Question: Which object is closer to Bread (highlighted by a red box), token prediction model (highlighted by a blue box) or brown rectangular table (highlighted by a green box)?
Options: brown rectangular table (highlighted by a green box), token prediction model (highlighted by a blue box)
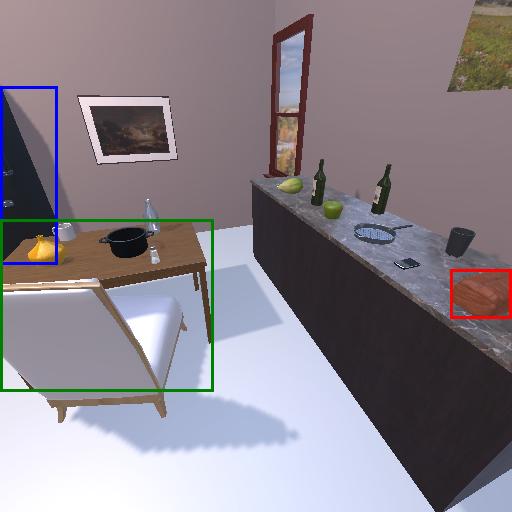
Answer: brown rectangular table (highlighted by a green box)